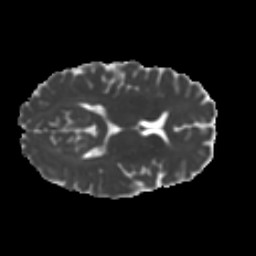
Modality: MD
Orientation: axial
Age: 32
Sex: female
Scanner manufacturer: ge
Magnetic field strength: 3 T
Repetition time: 7.8 s
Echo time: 0.0606 s